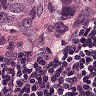
Metastatic tissue present: yes